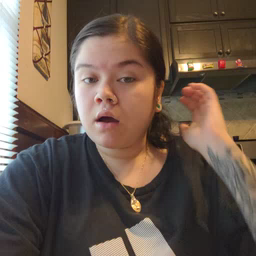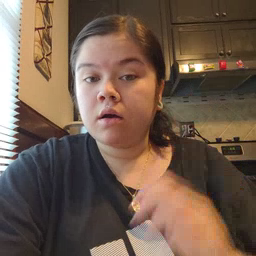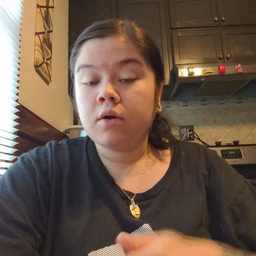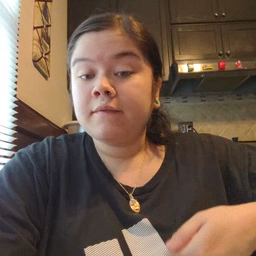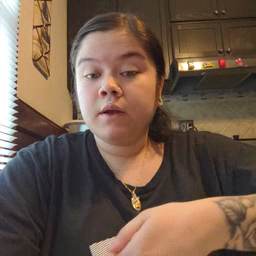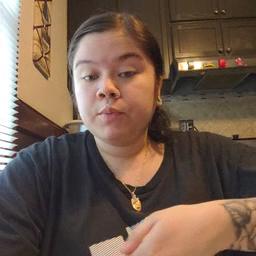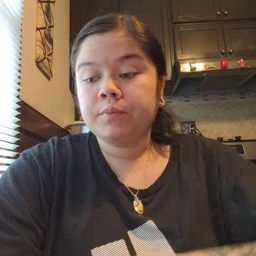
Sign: vacuum